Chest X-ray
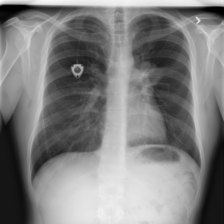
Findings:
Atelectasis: negative
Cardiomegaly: negative
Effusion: negative
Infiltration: negative
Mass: negative
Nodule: negative
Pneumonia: negative
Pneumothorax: negative
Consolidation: negative
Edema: negative
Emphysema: negative
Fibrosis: negative
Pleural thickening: negative
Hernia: negative